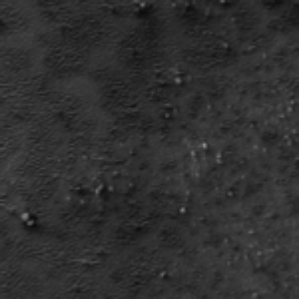
Label: frost